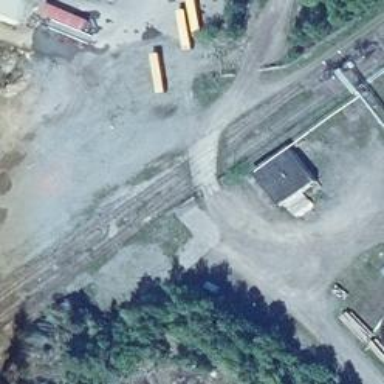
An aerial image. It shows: Railway level crossing.